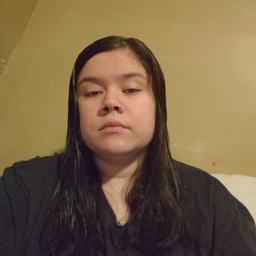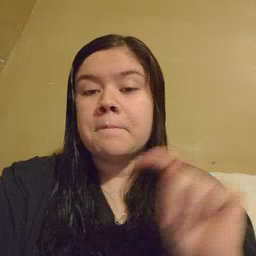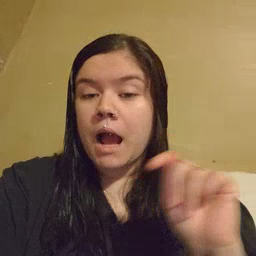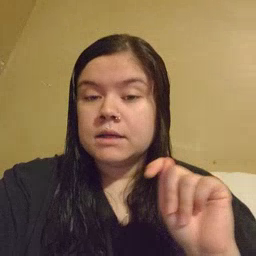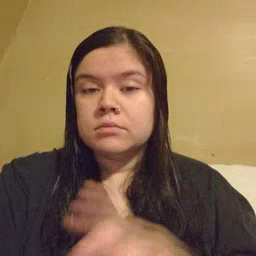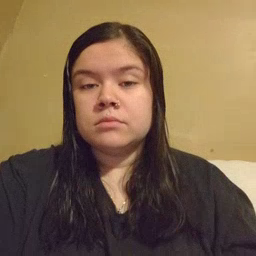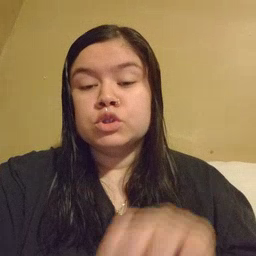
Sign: potty